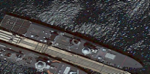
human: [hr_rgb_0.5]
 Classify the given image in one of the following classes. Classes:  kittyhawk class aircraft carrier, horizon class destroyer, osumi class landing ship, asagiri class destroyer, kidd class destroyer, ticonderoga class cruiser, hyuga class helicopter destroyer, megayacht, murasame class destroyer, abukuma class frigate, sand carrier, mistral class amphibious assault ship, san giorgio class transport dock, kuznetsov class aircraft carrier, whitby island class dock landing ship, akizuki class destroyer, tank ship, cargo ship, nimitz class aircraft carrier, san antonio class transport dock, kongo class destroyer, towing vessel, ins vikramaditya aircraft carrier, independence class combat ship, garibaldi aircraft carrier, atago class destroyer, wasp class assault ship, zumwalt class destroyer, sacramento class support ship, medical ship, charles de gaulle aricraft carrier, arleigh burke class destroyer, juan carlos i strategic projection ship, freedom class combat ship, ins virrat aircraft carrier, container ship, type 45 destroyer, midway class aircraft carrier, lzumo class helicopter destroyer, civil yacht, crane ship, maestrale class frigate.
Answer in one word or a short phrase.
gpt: Horizon class destroyer